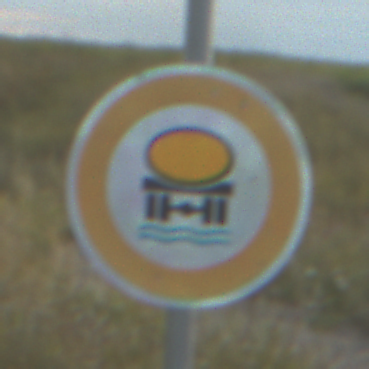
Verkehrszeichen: VerbotFahrzeugeWassergefaehrdenderLadung
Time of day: SunriseSunset
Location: Outdoor (RoadRail)
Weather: PartlyCloudy
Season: NotSpecified
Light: Natural